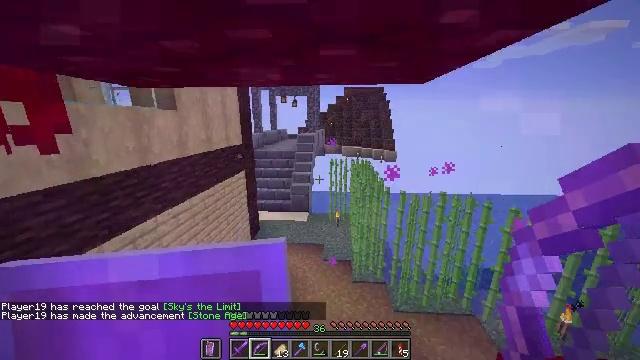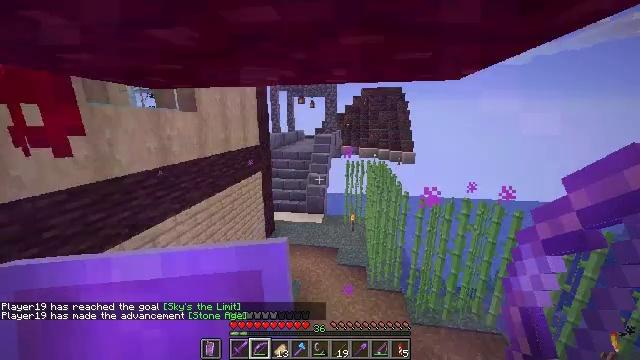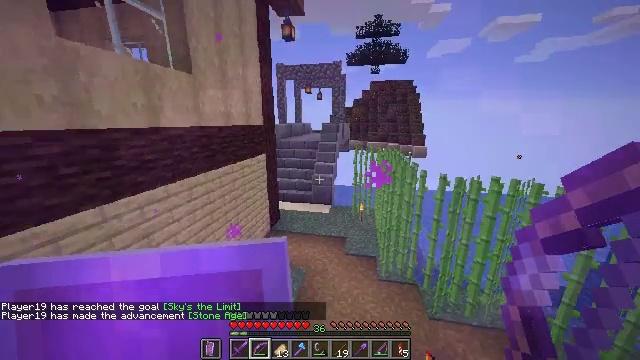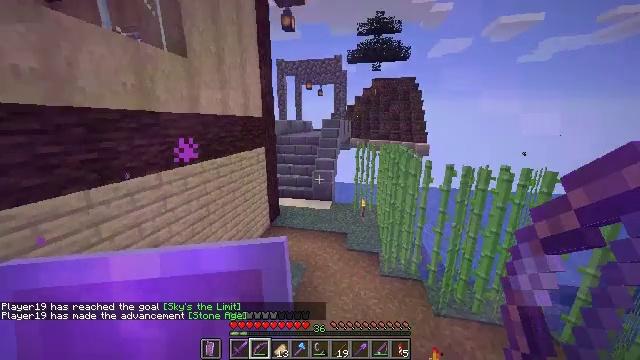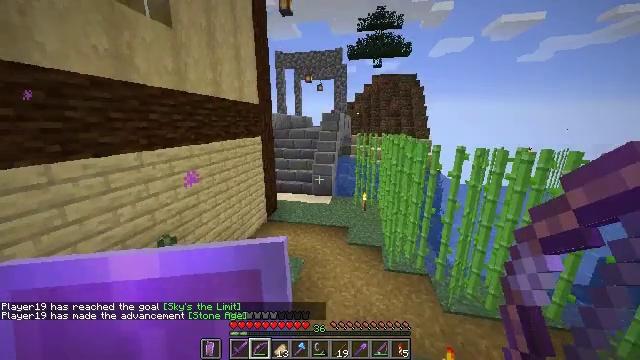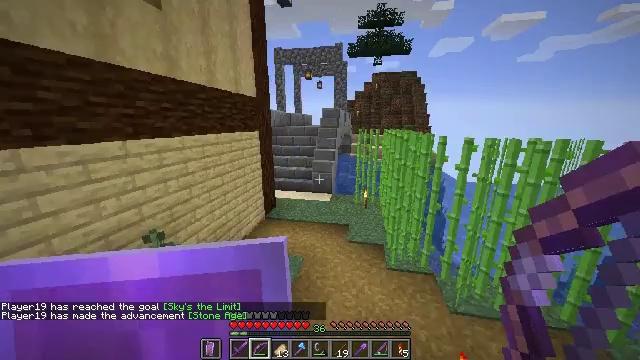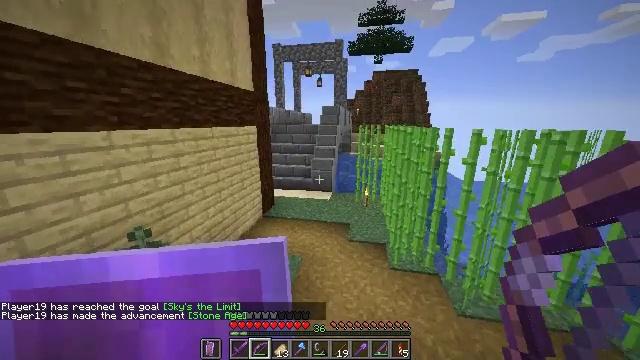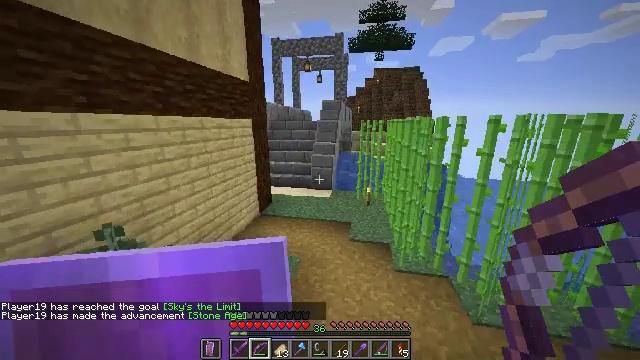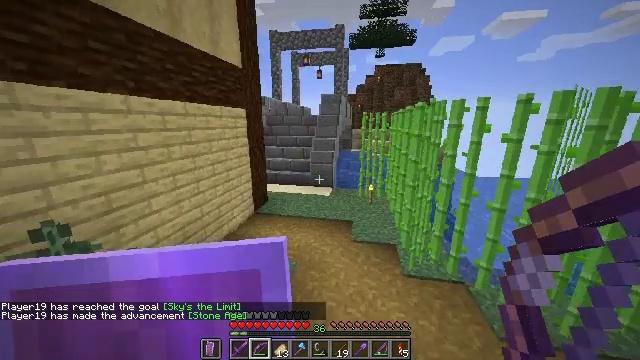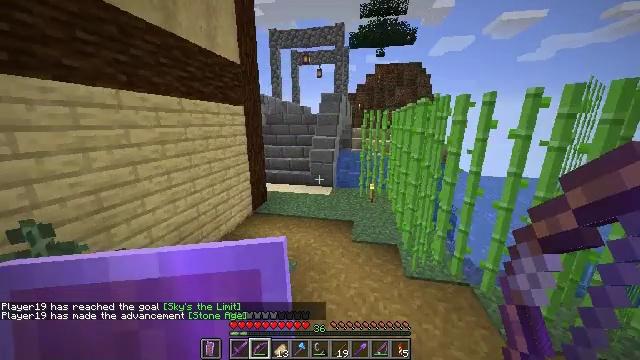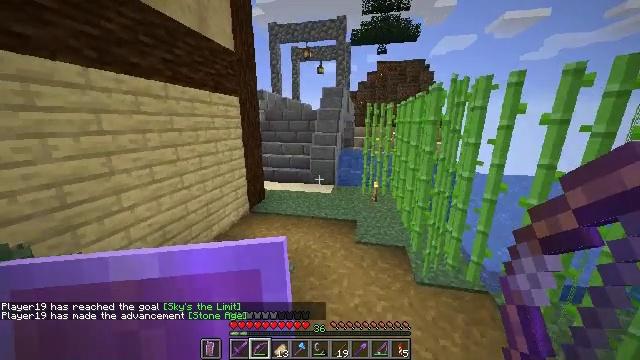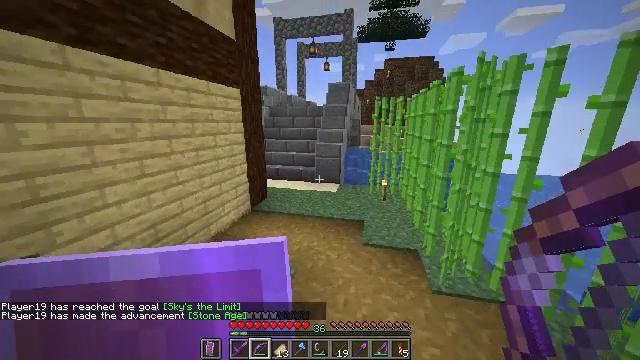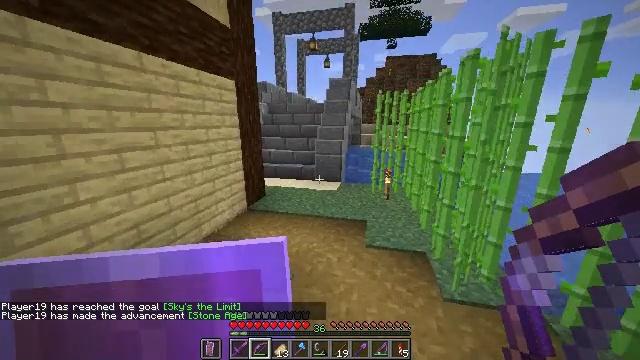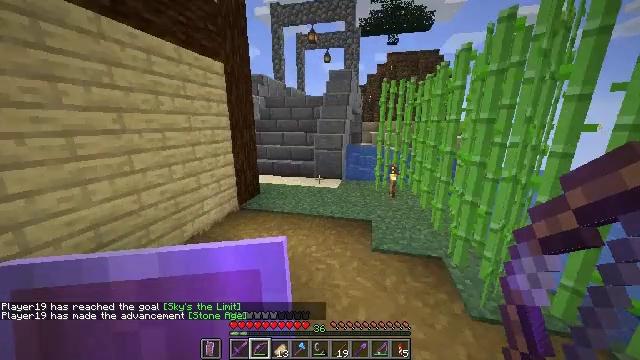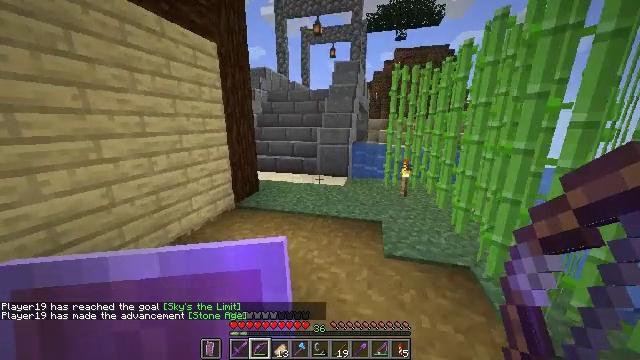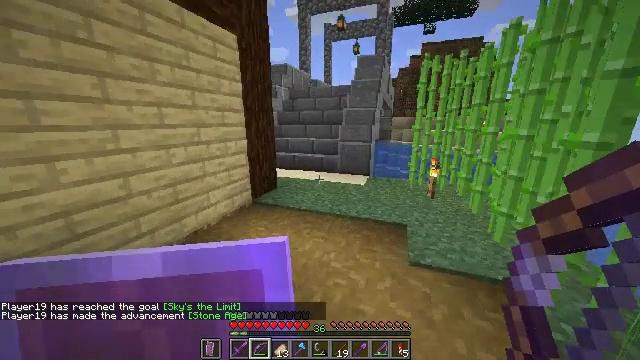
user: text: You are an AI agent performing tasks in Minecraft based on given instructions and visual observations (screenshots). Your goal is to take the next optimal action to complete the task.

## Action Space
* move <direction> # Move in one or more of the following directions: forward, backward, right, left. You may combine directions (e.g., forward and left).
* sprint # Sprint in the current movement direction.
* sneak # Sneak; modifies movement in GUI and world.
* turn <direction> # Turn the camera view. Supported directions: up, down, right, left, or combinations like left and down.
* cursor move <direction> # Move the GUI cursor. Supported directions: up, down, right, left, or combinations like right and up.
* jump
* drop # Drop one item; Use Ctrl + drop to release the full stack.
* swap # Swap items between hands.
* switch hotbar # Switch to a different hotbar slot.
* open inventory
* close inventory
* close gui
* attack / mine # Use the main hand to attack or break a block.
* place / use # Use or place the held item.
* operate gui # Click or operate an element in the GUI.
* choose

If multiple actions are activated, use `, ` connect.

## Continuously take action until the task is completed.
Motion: motion action
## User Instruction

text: Retrieve the yellow shulker box for storage.
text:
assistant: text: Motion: move forward, sprint, turn left, jump
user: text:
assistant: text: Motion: move forward, sprint, turn left, jump
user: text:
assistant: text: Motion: move forward, sprint, jump
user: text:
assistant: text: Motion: move forward, sprint, jump
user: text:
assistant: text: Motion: move forward, sprint, jump
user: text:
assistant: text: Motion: move forward, sprint
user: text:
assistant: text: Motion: move forward, sprint
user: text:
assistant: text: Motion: move forward, sprint
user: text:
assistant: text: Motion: move forward, sprint
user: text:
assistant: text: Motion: move forward, sprint
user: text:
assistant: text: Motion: move forward, sprint, turn left
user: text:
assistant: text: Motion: move forward, sprint
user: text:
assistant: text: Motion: move forward, sprint
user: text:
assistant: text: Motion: move forward, sprint, turn left
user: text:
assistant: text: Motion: move forward, sprint, turn left
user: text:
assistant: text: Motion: move forward, sprint, turn left
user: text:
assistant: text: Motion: move forward, sprint, turn left
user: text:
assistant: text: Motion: move forward, sprint, turn left
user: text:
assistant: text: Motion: move forward, sprint
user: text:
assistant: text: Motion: move forward, sprint
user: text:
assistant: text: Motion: move forward, sprint
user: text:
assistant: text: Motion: move forward, sprint
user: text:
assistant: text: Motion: move forward, sprint
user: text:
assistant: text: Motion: move forward and move right, sprint
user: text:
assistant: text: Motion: move forward and move right, sprint, turn left
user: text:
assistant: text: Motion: move forward and move right, sprint, turn left and up
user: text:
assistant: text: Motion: move forward and move right, sprint, turn left
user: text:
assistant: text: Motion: move forward and move right, sprint, turn left
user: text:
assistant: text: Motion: move forward, sprint
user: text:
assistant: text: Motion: move forward, sprint